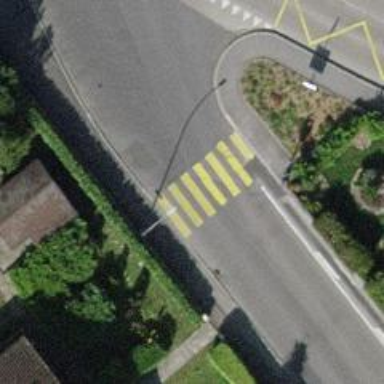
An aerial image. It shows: Uncontrolled zebra crossing with notable zebra markings.